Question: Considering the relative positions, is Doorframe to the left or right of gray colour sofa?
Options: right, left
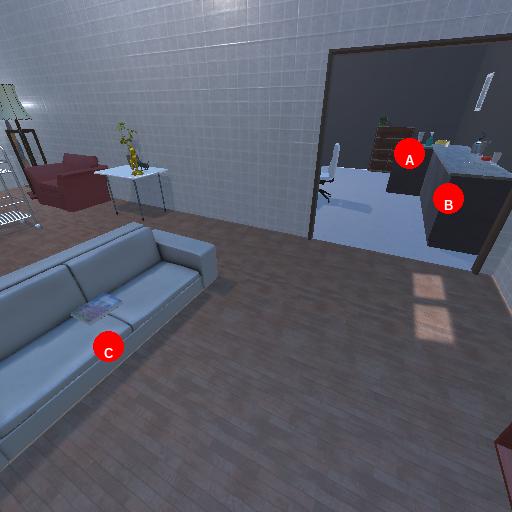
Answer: right